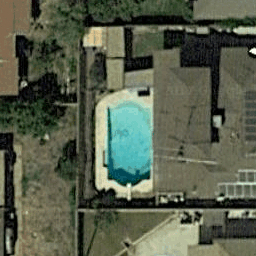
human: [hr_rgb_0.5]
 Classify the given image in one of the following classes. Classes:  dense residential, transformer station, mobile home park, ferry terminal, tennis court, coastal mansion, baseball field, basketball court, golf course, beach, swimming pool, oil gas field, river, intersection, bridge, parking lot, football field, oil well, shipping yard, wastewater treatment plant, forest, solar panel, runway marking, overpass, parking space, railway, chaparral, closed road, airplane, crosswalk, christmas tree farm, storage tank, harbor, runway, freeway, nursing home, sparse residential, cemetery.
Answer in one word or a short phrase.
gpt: swimming pool